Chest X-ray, PA view. Patient: 57 years old, sex M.
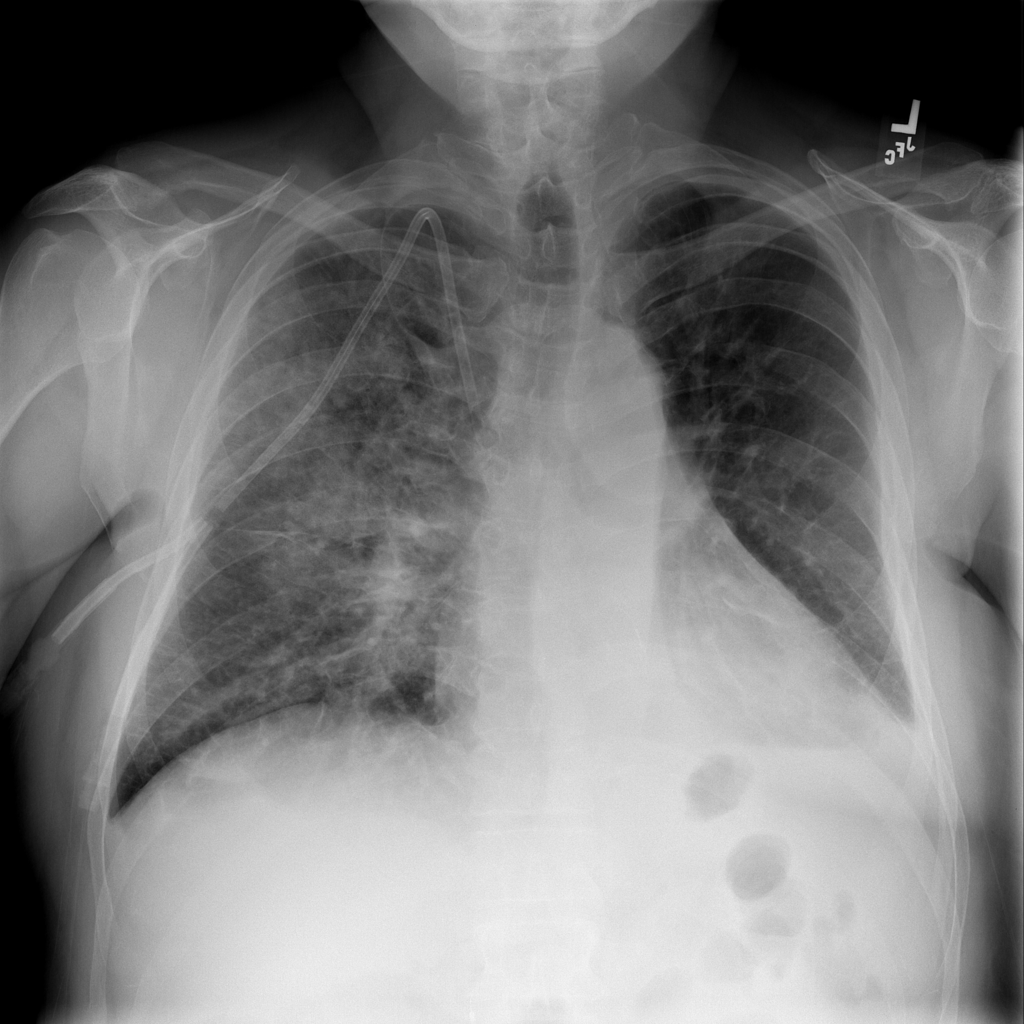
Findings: Edema, Pneumonia